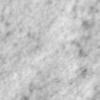
Label: no_change